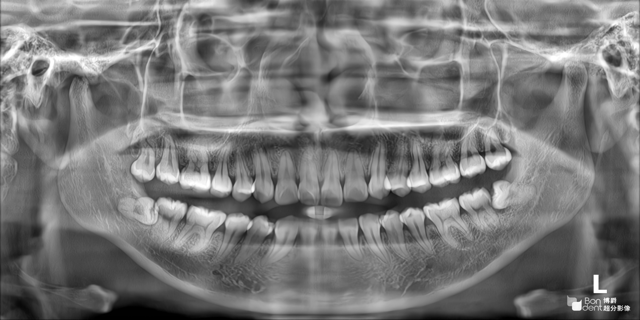
adult